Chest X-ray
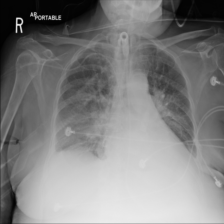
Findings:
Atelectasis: positive
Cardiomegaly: negative
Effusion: negative
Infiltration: negative
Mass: negative
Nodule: negative
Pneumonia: negative
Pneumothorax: negative
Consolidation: positive
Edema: negative
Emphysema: negative
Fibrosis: negative
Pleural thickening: negative
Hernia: negative